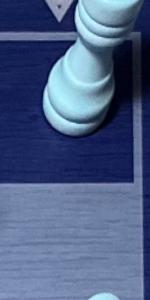
Label: Empty